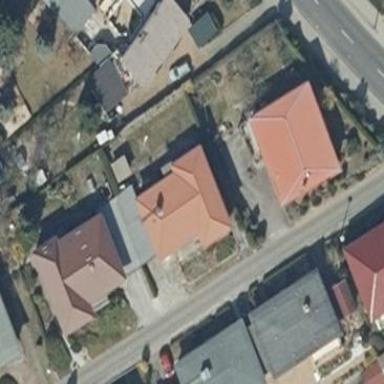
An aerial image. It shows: Simple and straightforward house.